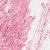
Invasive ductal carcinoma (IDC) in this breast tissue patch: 0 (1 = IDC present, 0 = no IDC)